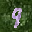
Label: 9